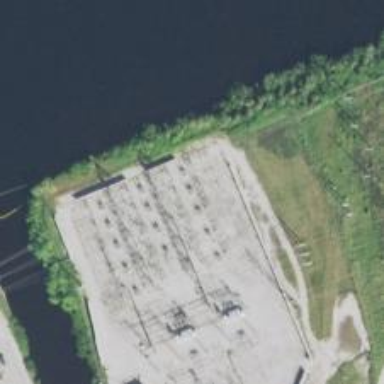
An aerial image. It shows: Switch for power supply.